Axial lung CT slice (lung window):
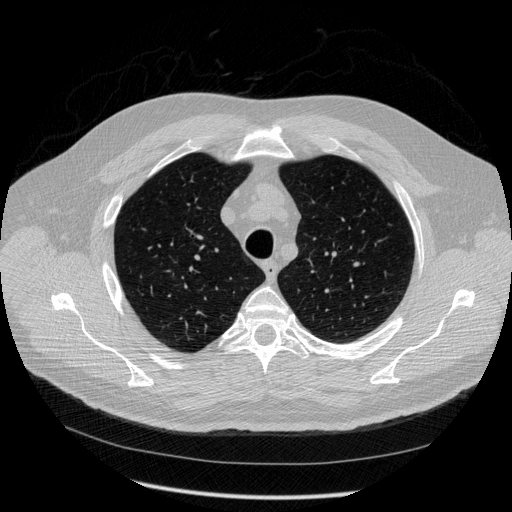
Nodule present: no